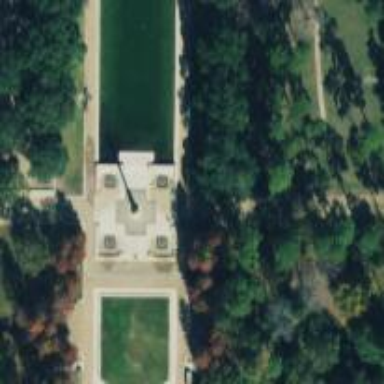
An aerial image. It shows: Historic obelisk memorial.